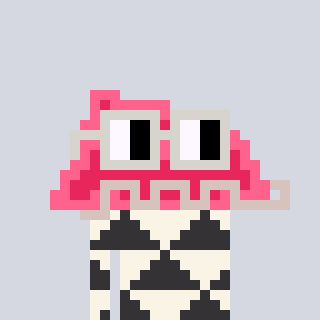
a pixel art character with square light gray glasses, a retainer-shaped head and a grayscale-colored body on a cool background